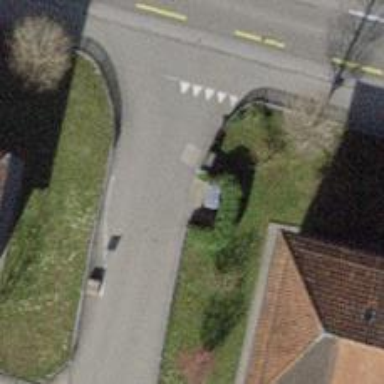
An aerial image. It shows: Street cabinet of man-made origin.